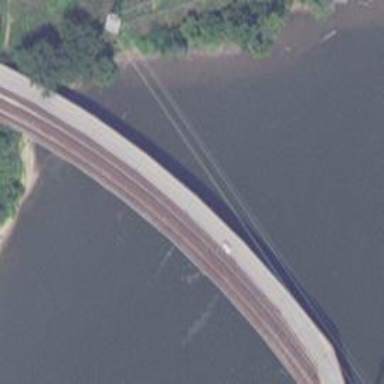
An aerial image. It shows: Railway bridge.